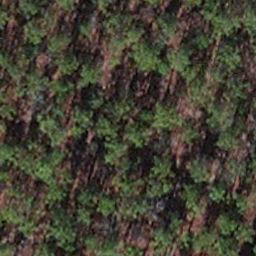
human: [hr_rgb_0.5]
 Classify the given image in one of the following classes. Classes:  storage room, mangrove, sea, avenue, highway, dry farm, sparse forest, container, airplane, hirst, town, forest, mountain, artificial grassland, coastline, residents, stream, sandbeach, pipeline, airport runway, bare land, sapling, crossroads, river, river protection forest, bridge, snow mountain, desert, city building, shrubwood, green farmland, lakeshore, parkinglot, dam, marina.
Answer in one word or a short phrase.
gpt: sapling